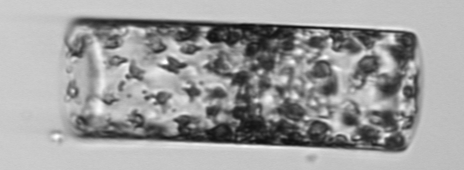
Label: Guinardia_flaccida